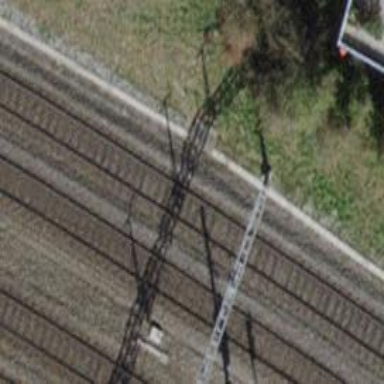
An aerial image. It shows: Single railway track with electrification through contact line.